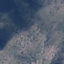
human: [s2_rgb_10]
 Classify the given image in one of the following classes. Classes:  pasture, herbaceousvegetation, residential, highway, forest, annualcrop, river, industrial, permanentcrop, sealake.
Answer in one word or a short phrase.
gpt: HerbaceousVegetation